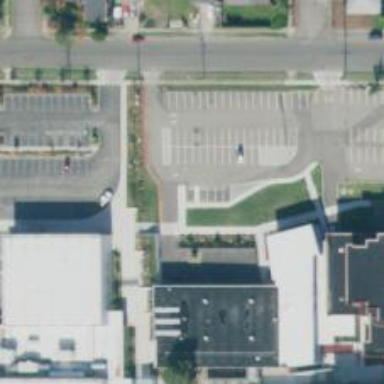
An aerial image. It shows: Parking space is available.